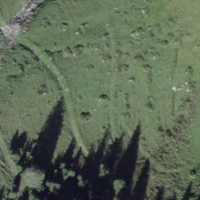
EUNIS habitat code: 23
Species observed at this site:
Cirsium arvense